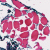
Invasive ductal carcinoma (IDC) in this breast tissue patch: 0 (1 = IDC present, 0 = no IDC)